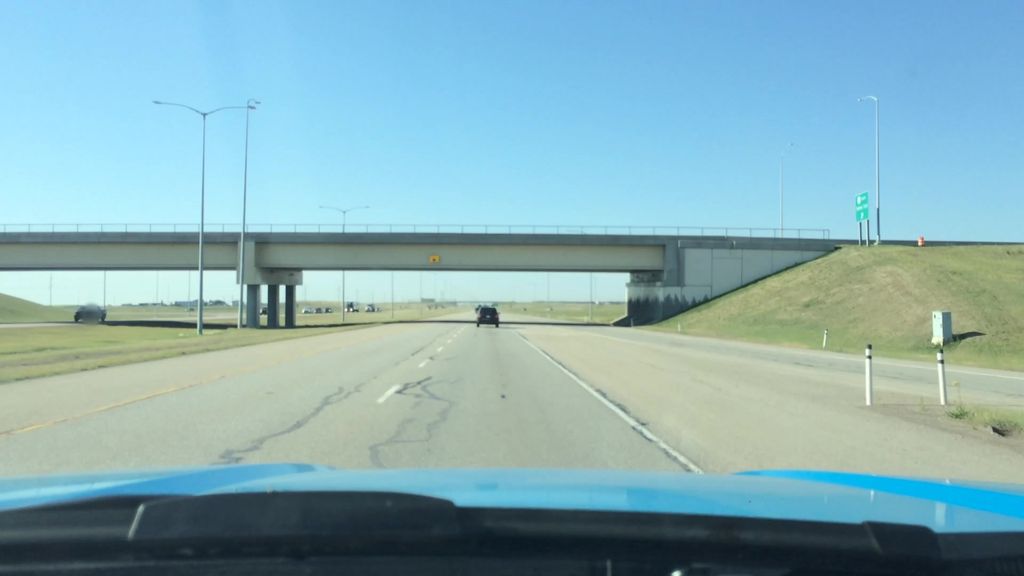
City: calgary